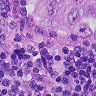
Metastatic tissue present: yes